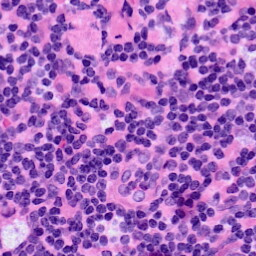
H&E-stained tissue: LymphNode